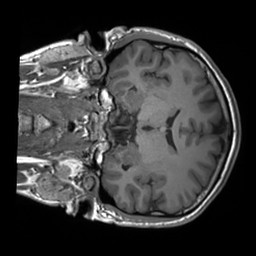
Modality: T1w
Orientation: coronal
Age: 28
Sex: male
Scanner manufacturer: siemens
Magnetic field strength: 3 T
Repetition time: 1.8 s
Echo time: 0.00232 s